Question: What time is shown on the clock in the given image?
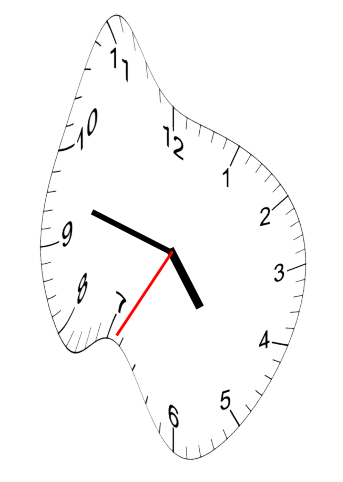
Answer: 04:47:35